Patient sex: F
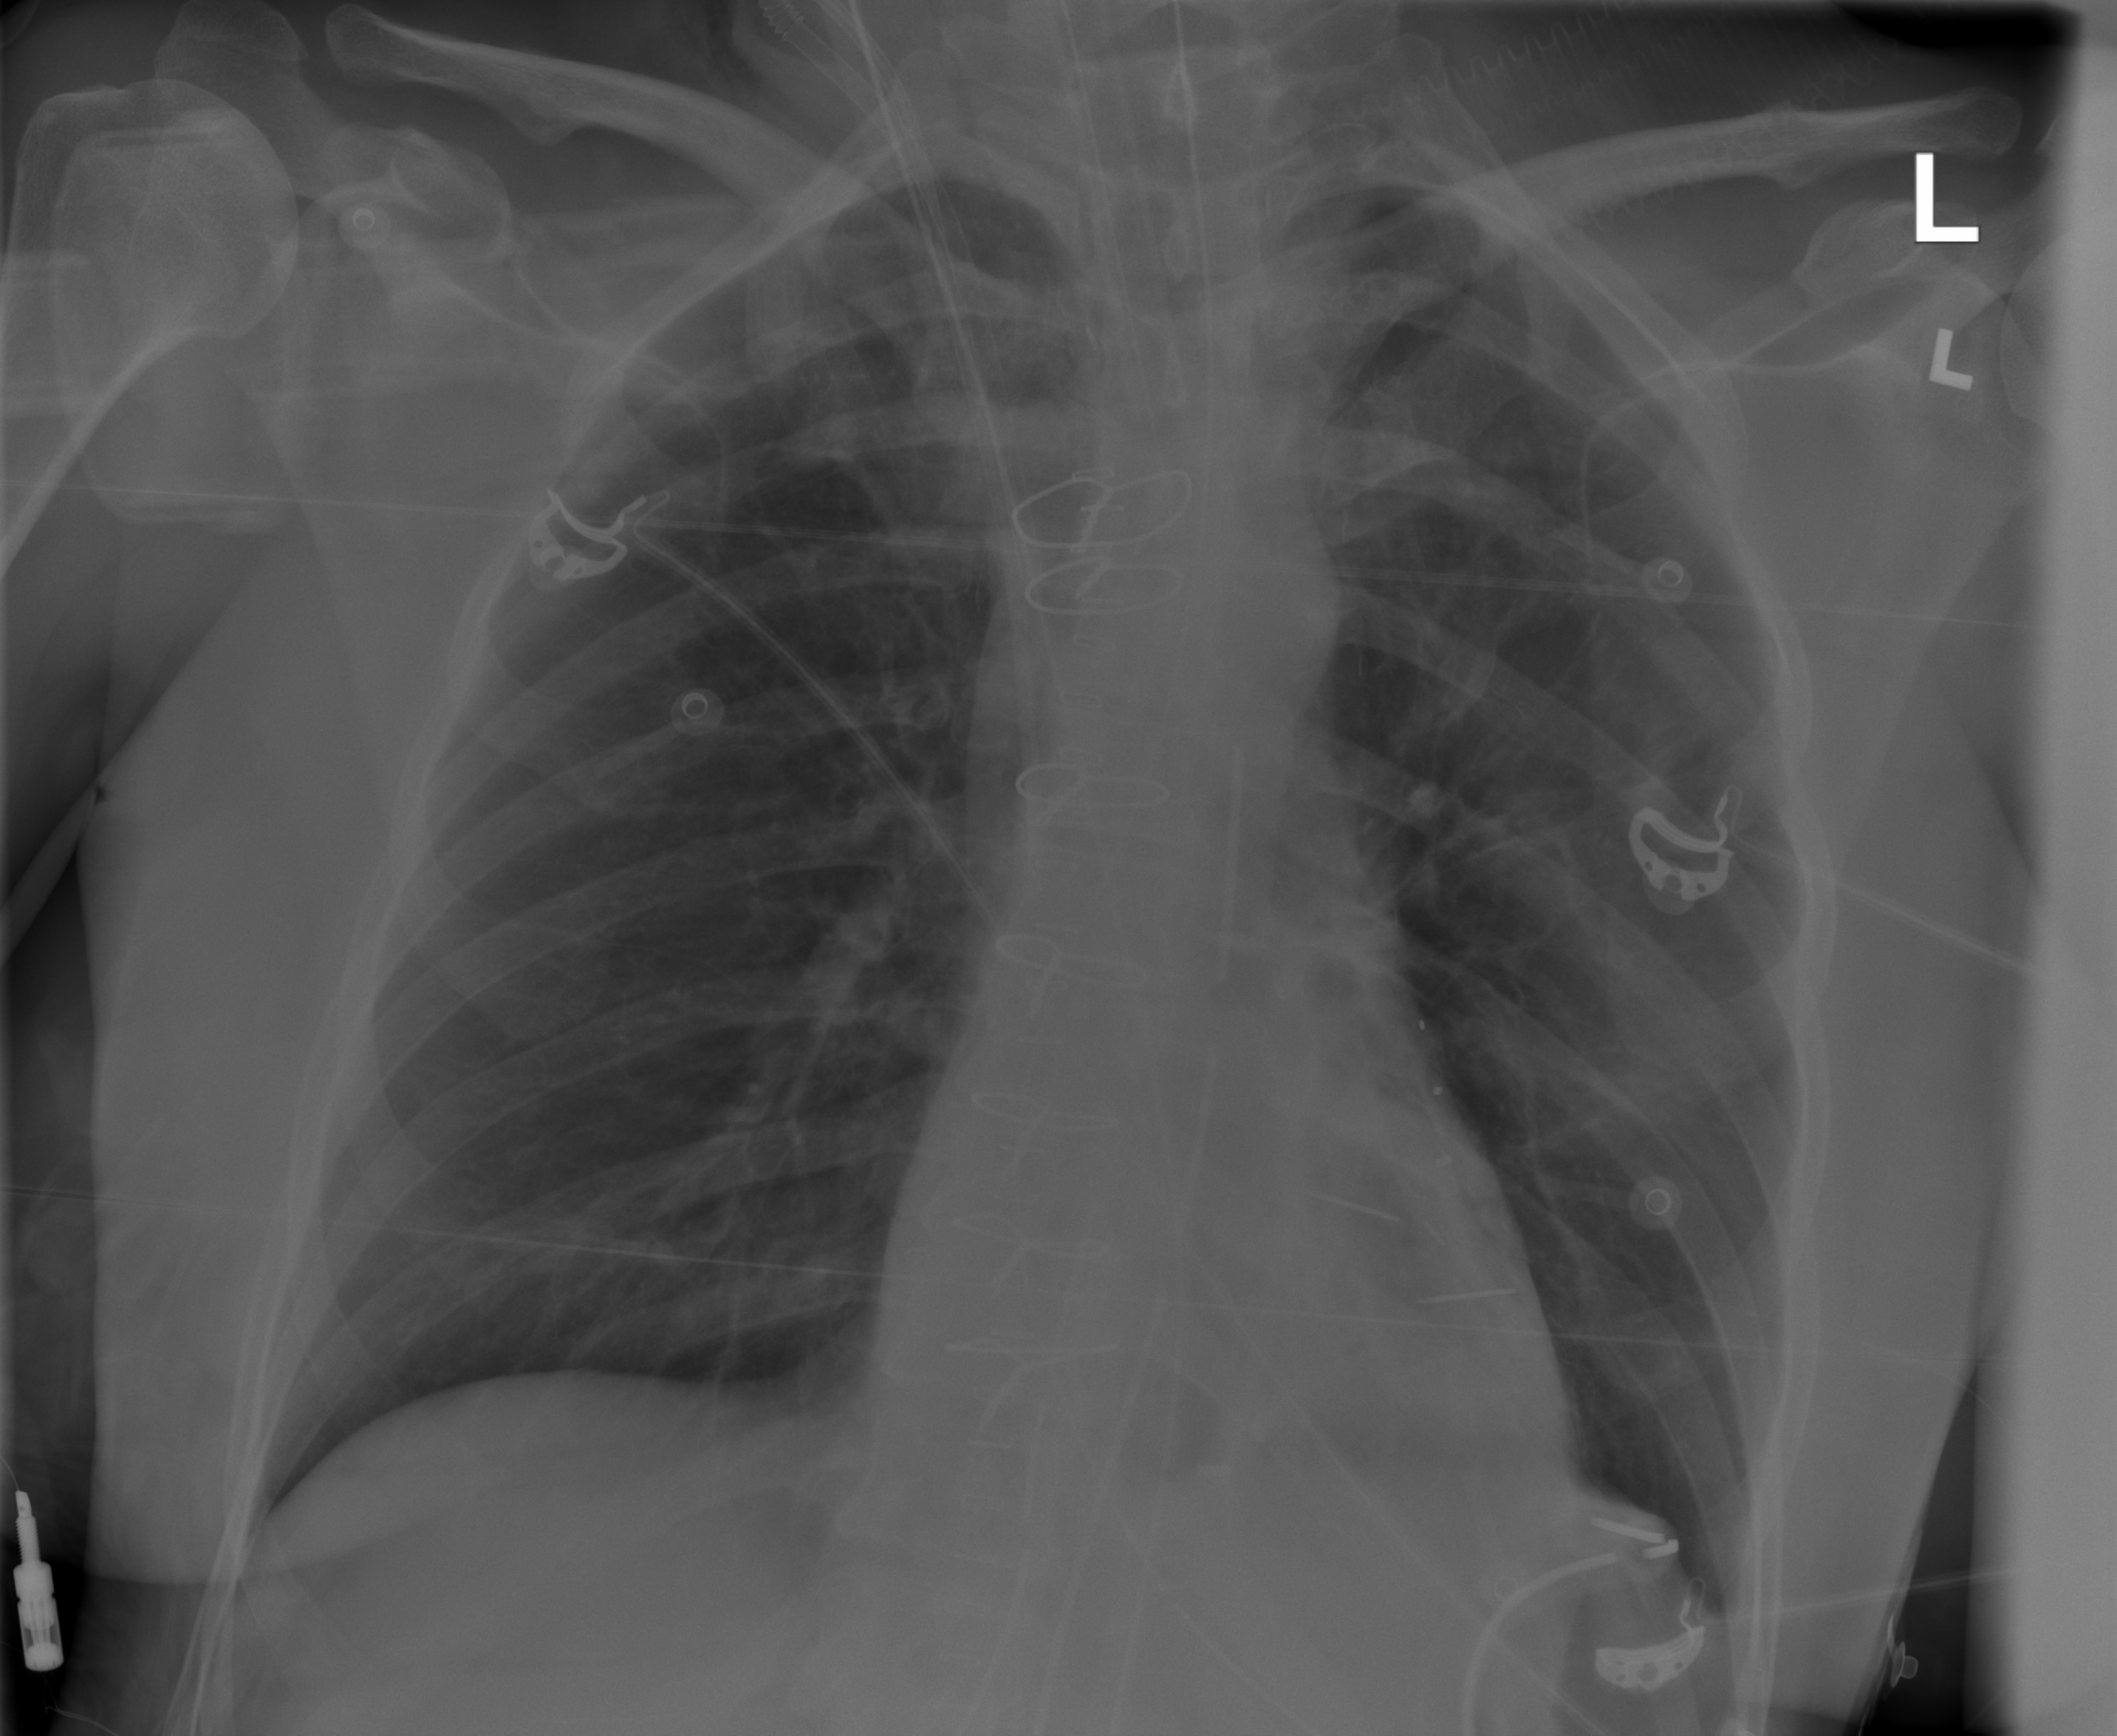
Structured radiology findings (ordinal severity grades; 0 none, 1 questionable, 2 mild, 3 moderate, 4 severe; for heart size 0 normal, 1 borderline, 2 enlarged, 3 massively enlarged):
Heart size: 0
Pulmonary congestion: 0
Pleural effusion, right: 0
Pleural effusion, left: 0
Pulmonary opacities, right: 0
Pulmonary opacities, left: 0
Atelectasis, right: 0
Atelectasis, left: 0